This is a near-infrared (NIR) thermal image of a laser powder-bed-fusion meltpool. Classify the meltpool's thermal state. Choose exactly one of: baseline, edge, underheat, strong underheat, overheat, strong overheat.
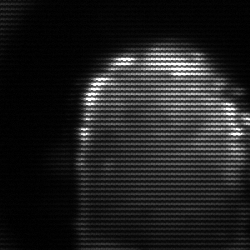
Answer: baseline